Aerial crown-view tile of a tropical tree (Barro Colorado Island, Panama), acquired 20240716:
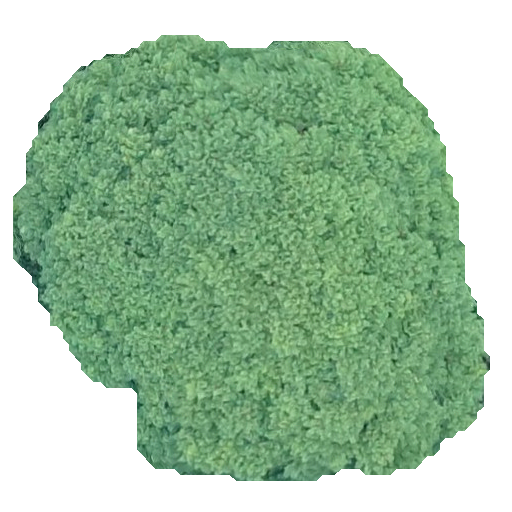
Species: Jacaranda copaia
GBIF accepted scientific name: Jacaranda copaia
Crown area: 257.671 m²